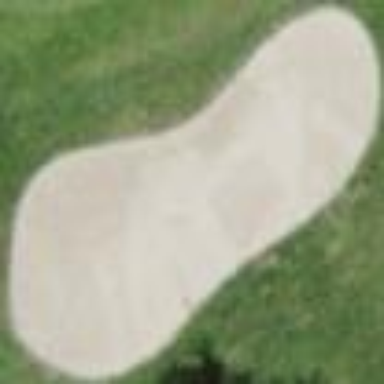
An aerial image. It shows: Golf bunker.